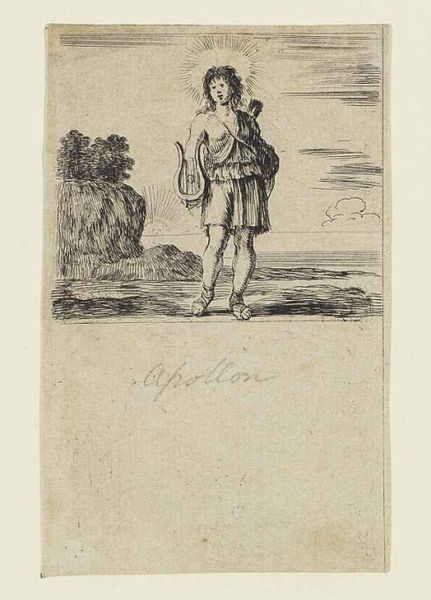
Titel: Jeu de la Mythologie - Apollon
Künstler: Stefano della Bella
Standort: Karlsruhe
Institution: Staatliche Kunsthalle Karlsruhe
Schlagwörter: baum, berg, feder, felsen, gott, himmel, mann, meer, wasser, weiß, wolken, bäume, grün, landschaft, mädchen, ocker, ufer, brust, frau, frisur, grau, haar, kleid, licht, mund, schwarz, skizze, stroh, zeichnung, wiese, wolke, beige, rock, jung, barock, falten, gesicht, kleidung, mensch, stehen, stein, instrument, dämmerung, horizont, hügel, natur, busch, gebüsch, kirche, sonne, boden, insel, figur, gewand, haare, pose, stoff, kind, blatt, musik, person, wald, engel, beine, küste, schrift, strand, papier, bogen, haltung, schuhe, heu, berge, fels, grafik, graphik, sonnenuntergang, tag, weis, weiblich, musikinstrument, sandalen, faltenwurf, kontrapost, junge, klippe, name, tusche, antike, knabe, buch, strahlen, druck, lithographie, schwarzweiss, druckgrafik, schraffur, radierung, stich, kittel, bleistift, mythologie, lichtstrahlen, schein, sandale, jüngling, heiligenschein, junger mann, männlich, nimbus, griechen, griechisch, mythos, religiös, sonnenstrahlen, griechenland, heiliger, laute, apoll, grund, harfe, aurora, lyra, sonnengott, heilig, kupferstich, tunika, leier, grieche, köcher, pfeil, pfeile, antikisch, aureole, apollo, klassisch, apollon, klassizistisch, leonardo da vinci, strichzeichnung, felden, graphk, lebewesen, strahlenkranz, barde, mytologie, ikonologie, jeu, solken, zeiichnung, #, gutt, pfeilköcher, appolon, schwarz wei´, zeichnung#grafik, sonnenstern